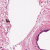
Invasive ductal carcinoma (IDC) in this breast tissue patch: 0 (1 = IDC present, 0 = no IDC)